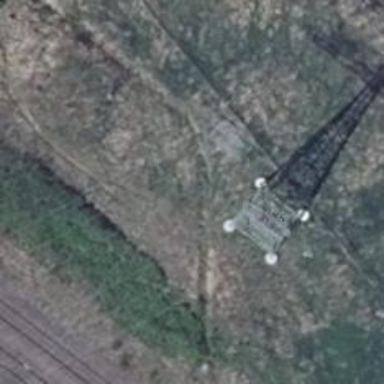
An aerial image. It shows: Power line is depicted.